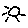
Label: sun